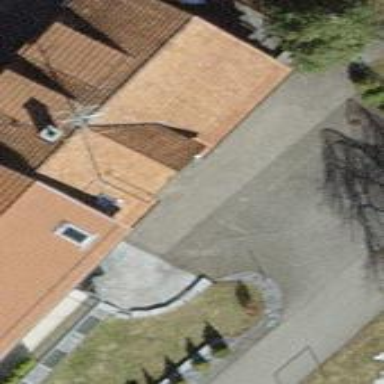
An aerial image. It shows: Simple and straightforward house.